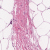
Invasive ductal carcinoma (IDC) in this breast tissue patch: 0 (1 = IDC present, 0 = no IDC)